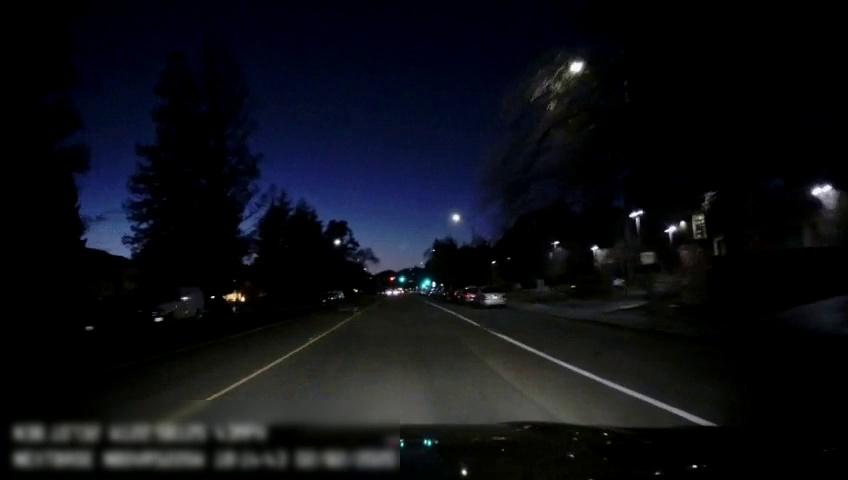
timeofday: Night
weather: Other
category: Drivable Space
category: Vehicles | Van
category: Vehicles | SUV
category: Vehicles | Truck
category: Vehicles | Car
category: Vehicles | Car
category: Vehicles | SUV
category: Vehicles | Car
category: Vehicles | SUV
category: Lanes | Opposite Lane
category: Lanes | Current Lane
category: Lanes | Current Lane
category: Lanes | Alternate Lane
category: Lanes | Alternate Lane